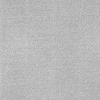
Atmospheric dust classification: dusty